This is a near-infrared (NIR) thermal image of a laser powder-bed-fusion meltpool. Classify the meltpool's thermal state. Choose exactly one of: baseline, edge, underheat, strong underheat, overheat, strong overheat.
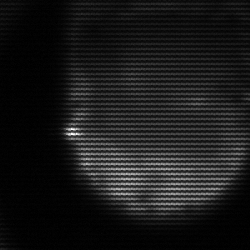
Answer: edge